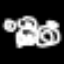
Label: donut